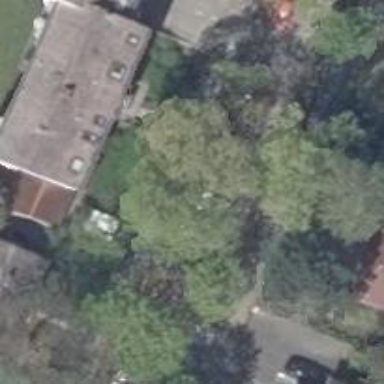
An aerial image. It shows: Avenue lined with deciduous broadleaved trees.